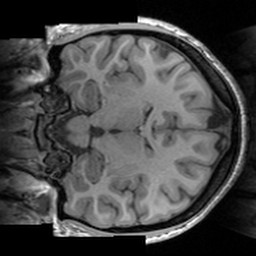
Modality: T1w
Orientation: coronal
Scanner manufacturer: siemens
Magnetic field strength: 3 T
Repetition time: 1.63 s
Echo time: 0.00311 s